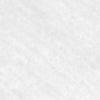
Label: no_change